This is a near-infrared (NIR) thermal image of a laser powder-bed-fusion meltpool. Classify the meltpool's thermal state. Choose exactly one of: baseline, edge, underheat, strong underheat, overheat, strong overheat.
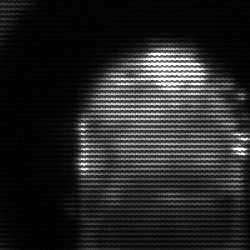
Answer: baseline